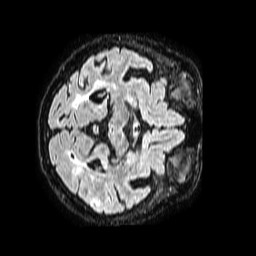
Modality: FLAIR
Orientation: axial
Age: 71
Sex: female
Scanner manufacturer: philips
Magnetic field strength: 1.5 T
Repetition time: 4.8 s
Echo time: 0.3 s